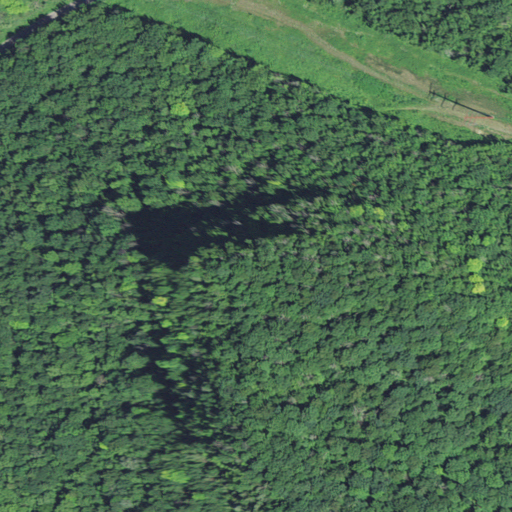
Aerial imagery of mountain in Wisconsin named Eagle Point containing deciduous forest, open development, mixed forest, grassland, and woody wetlands